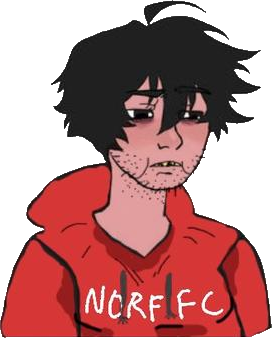
Label: 5_Twinkjak